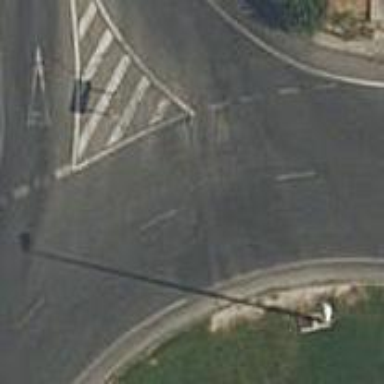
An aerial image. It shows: Tertiary road made of asphalt leading to roundabout junction.